Interaction volume radius: 10 \u00c5
Interaction volume height: 20 \u00c5
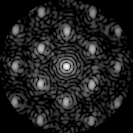
Disorder parameter: 0.3901